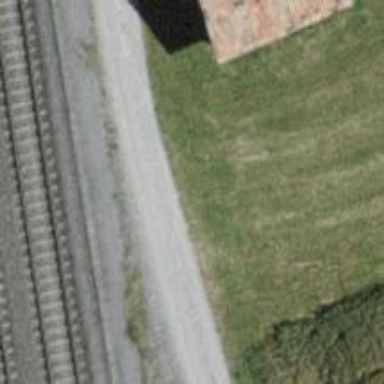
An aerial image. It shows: Track with grade2 tracktype.